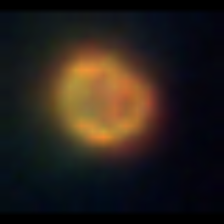
Taxon: NanoPlankton
Group: Other